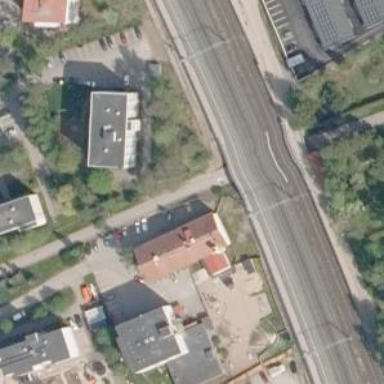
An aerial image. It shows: Bridge over railway with continuous electrified contact line.